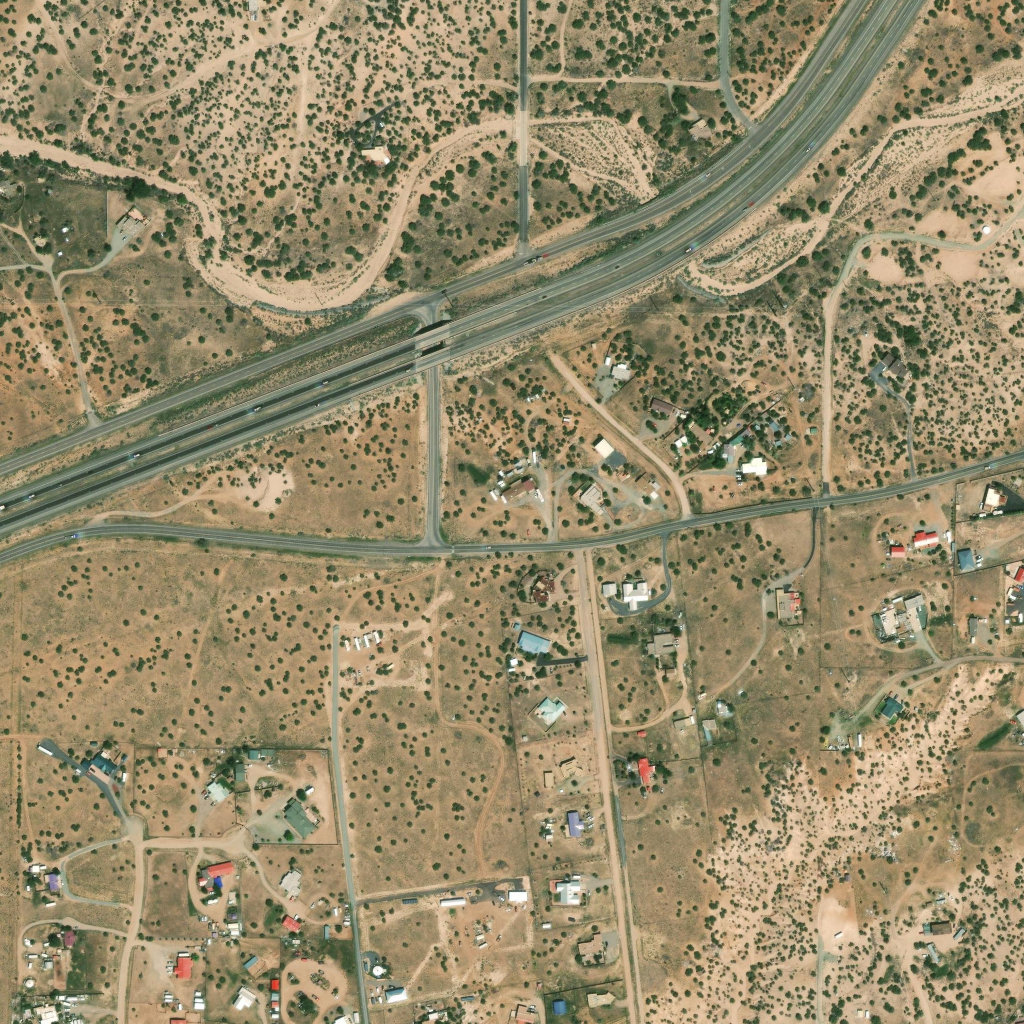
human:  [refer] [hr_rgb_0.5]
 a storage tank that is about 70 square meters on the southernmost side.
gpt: <box>[[36, 94, 37, 95, 0]]</box>